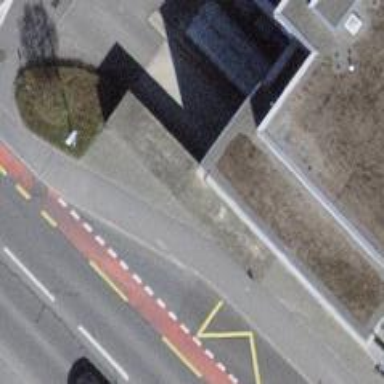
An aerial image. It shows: Bicycle parking area.